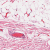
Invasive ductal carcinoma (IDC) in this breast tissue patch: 0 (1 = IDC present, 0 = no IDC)